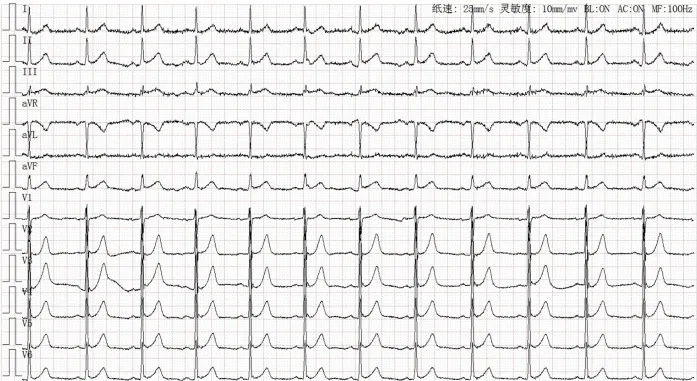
Electrocardiogram at the first admission showed sinus rhythm and early repolarization pattern with a J-wave in the inferior and V5-V6 leads.
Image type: electrography (ekg)